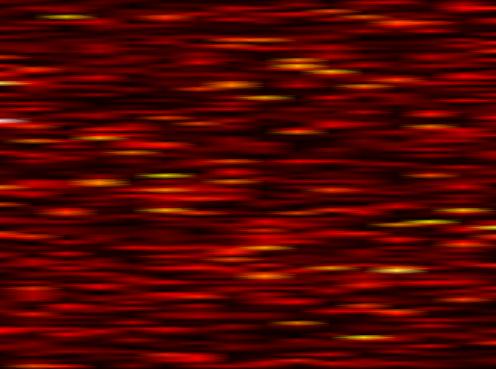
Label: FOFDM